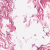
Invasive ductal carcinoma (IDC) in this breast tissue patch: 0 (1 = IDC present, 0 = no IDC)